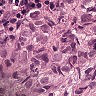
Metastatic tissue present: yes